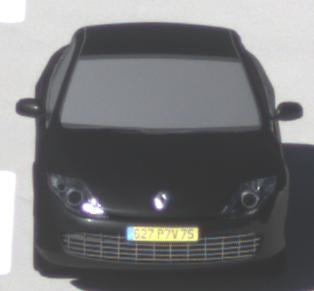
Make: Renault
Model: Laguna Coupé TCe 170
Detailed model: Laguna (III) Coupé
Model produced from: 2010/11
Model produced until: 2011/05
Doors: 2
Color: black
Road condition: dry road
Daytime: midday
Contrast: high contrast